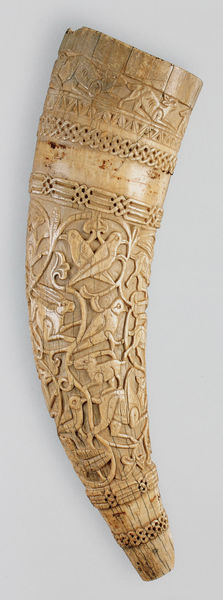
Titel: Olifant (Hifthorn)
Institution: Wien, Kunsthistorisches Museum, Kunstkammer
Schlagwörter: vogel, weiß, holz, tiere, hochformat, ornament, taube, füllhorn, horn, trinkhorn, vögel, pflanzen, ranken, relief, bein, bogen, dekor, ornamente, verzierung, foto, bögen, knochen, becher, ranke, schnitzerei, ornamental, sandfarben, fries, mittelalter, greif, kunsthandwerk, verzierungen, geschnitzt, elfenbein, mäander, zahn, gekrümmt, keltisch, stosszahn, olifant, walrosszahn